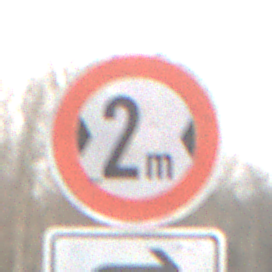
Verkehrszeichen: TatsaechlicheBreite2
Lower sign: RichtungsangabeDurchPfeile5
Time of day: MorningAfternoon
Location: Outdoor (Nature)
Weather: PartlyCloudy
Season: Winter
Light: Natural